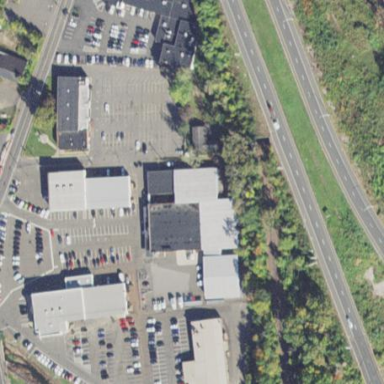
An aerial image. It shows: Building housing tires shop.